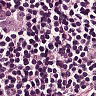
Metastatic tissue present: yes